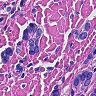
Metastatic tissue present: yes